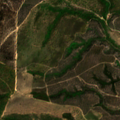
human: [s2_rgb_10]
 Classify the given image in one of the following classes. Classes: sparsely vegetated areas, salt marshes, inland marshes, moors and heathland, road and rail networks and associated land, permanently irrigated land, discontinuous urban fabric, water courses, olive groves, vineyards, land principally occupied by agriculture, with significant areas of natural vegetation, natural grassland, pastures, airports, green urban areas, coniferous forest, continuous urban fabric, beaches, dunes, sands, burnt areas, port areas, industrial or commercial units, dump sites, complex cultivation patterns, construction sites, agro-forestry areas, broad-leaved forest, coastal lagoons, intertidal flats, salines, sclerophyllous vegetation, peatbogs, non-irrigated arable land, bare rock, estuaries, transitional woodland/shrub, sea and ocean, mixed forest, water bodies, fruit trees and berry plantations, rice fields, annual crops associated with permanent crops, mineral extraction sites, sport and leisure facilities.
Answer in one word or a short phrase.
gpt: non-irrigated arable land, olive groves, agro-forestry areas, broad-leaved forest, mixed forest, transitional woodland/shrub